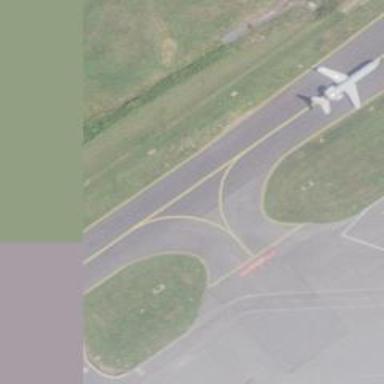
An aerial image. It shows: Image of taxiway at airport.